Interaction volume radius: 5 \u00c5
Interaction volume height: 15 \u00c5
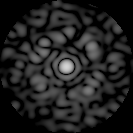
Disorder parameter: 0.6829